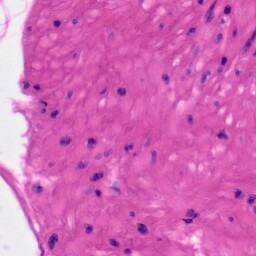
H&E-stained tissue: Skin